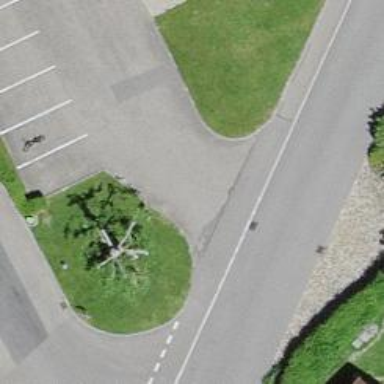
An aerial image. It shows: Road serving as parking aisle.